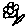
Label: flower